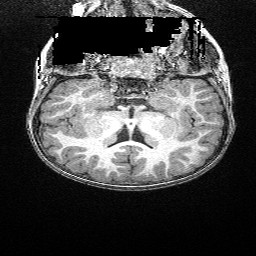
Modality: T1w
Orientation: sagittal